Interaction volume radius: 10 \u00c5
Interaction volume height: 15 \u00c5
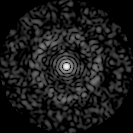
Disorder parameter: 0.8346